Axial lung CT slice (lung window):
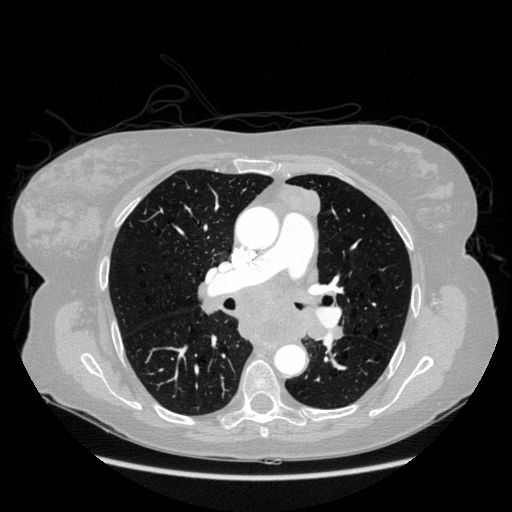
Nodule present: no